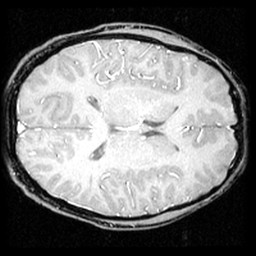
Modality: inplaneT1
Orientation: axial
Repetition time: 0.2 s
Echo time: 0.0036 s